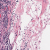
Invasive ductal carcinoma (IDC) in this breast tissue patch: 1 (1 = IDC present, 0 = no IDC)